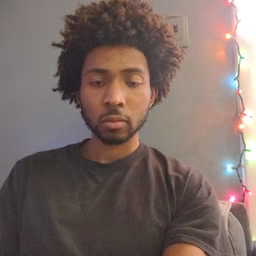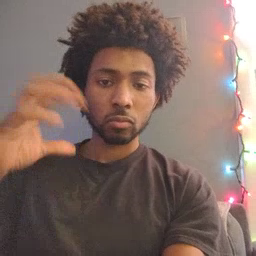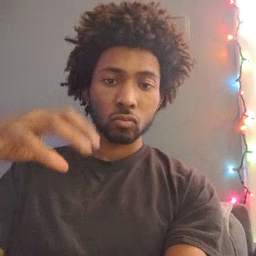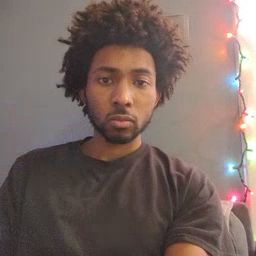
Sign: rain